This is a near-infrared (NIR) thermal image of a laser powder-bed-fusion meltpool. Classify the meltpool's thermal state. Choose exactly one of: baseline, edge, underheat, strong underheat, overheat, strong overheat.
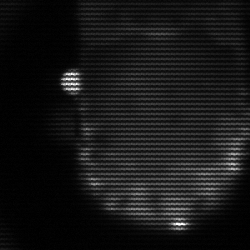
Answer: baseline